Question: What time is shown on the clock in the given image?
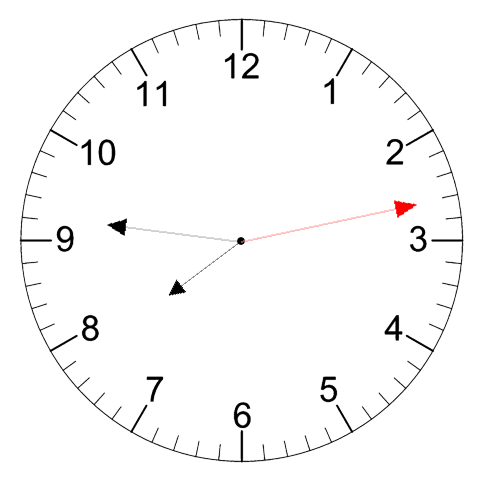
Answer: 07:46:13